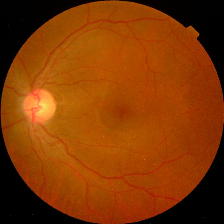
Diabetic retinopathy grade: No DR